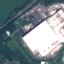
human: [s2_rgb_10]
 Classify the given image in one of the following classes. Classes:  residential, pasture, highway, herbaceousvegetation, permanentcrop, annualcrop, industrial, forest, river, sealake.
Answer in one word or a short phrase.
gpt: Industrial